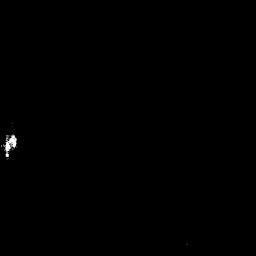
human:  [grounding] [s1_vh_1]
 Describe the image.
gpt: In the satellite image, there is  <ref>1 small ship </ref> <box>[[1, 51, 6, 60, 0]]</box> located at left.